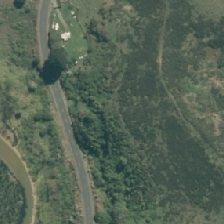
Land cover: grose_broom